Question: I am new to java servlets and trying to open my login page. Here is the service method of the servlet:
'''
protected void service(HttpServletRequest request, HttpServletResponse response) throws ServletException, IOException {
PrintWriter out = response.getWriter();
getServletContext().getRequestDispatcher("/login.jsp").forward(request, response);
}
'''
Here is my login.jsp file:
'''
<?xml version="1.0" encoding="ISO-8859-1" ?>
<%@ page language="java" contentType="text/html; charset=ISO-8859-1"
pageEncoding="ISO-8859-1"%>
<!DOCTYPE html PUBLIC "-//W3C//DTD XHTML 1.0 Transitional//EN" "http://www.w3.org/TR/xhtml1/DTD/xhtml1-transitional.dtd">
<html xmlns="http://www.w3.org/1999/xhtml">
<head>
<meta http-equiv="Content-Type" content="text/html; charset=ISO-8859-1" />
<title>Insert title here</title>
</head>
<body>
<form action="servletexample" method="post">
<table border="0">
<tr>
<td>User Name:</td><td><input type="text" name="firstname" /></td>
</tr>
<tr>
<td>Password:</td><td><input type="password" name="lastname" /></td>
</tr>
<tr>
<td colspan="2"><input type="submit" name="submit" value="Submit" /></td>
</tr>
</table>
</form>
</body>
</html>
'''
When i run the project, i get the following error:
'''
HTTP Status 500 - Cannot forward after response has been committed
--------------------------------------------------------------------------------
type Exception report
message Cannot forward after response has been committed
description The server encountered an internal error that prevented it from fulfilling this request.
exception
java.lang.IllegalStateException: Cannot forward after response has been committed
com.exaple.tutorial.ServletExample.service(ServletExample.java:33)
javax.servlet.http.HttpServlet.service(HttpServlet.java:723)
note The full stack trace of the root cause is available in the Apache Tomcat/6.0.37 logs.
'''
And here is the screenshot of WebContent Folder:

And finally the web.xml file:
'''
<?xml version="1.0" encoding="UTF-8"?>
<web-app xmlns:xsi="http://www.w3.org/2001/XMLSchema-instance" xmlns="http://java.sun.com/xml/ns/javaee" xmlns:web="http://java.sun.com/xml/ns/javaee/web-app_2_5.xsd" xsi:schemaLocation="http://java.sun.com/xml/ns/javaee http://java.sun.com/xml/ns/javaee/web-app_2_5.xsd" id="WebApp_ID" version="2.5">
<display-name>ServletsJSPExample</display-name>
<welcome-file-list>
<welcome-file>index.html</welcome-file>
<welcome-file>index.htm</welcome-file>
<welcome-file>index.jsp</welcome-file>
<welcome-file>default.html</welcome-file>
<welcome-file>default.htm</welcome-file>
<welcome-file>default.jsp</welcome-file>
</welcome-file-list>
<servlet>
<description></description>
<display-name>ServletExample</display-name>
<servlet-name>ServletExample</servlet-name>
<servlet-class>com.exaple.tutorial.ServletExample</servlet-class>
</servlet>
<servlet-mapping>
<servlet-name>ServletExample</servlet-name>
<url-pattern>/servletexample</url-pattern>
</servlet-mapping>
</web-app>
'''
Can anyone help? Thanks
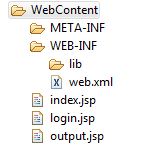
Answer: Not sure why are you initializing the PrintWriter in your service method. This may be the reason of getting 500 internal error because as soon as you exit your service method, writer will be flushed/closed. And when you try to render the jsp after forwarding the request it will throw response already committed server 500 error. So comment out your printwriter instance and then try to forward the request to login.jsp.
This form the <URL> :
> forward should be called before the response has been committed to the
client (before response body output has been flushed). If the response
already has been committed, this method throws an
IllegalStateException.
:
You aren't returning after the forward() method as that method does not magically terminates the code execution and jumps out of the method . You have to return from the method and stop the execution of the remnant of the code yourself.